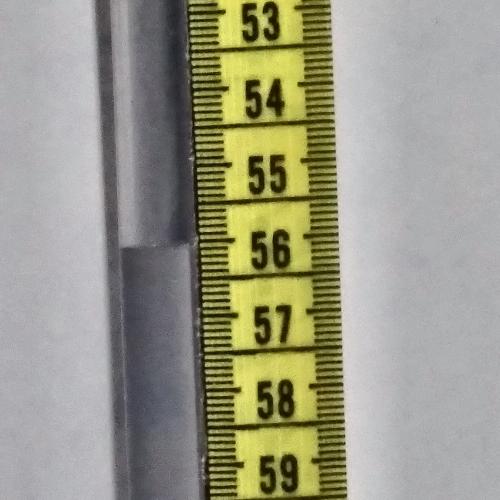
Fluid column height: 56.0 cm